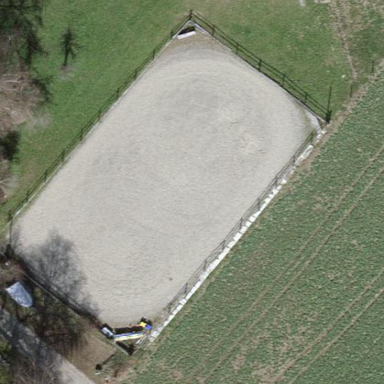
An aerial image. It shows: Equestrian pitch for leisure land sports.